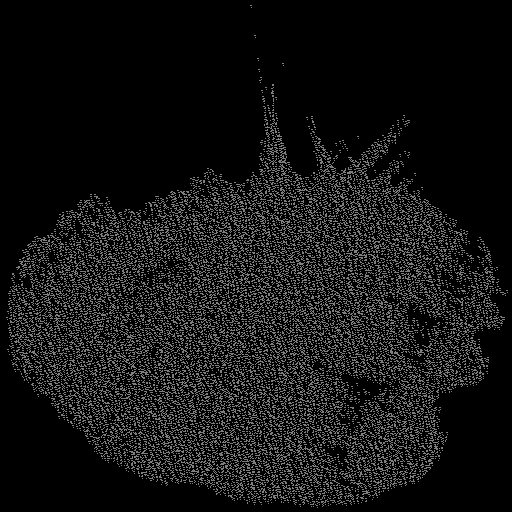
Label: broccoli